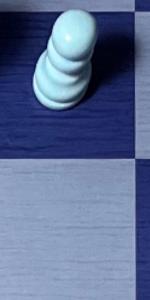
Label: Empty